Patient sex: M
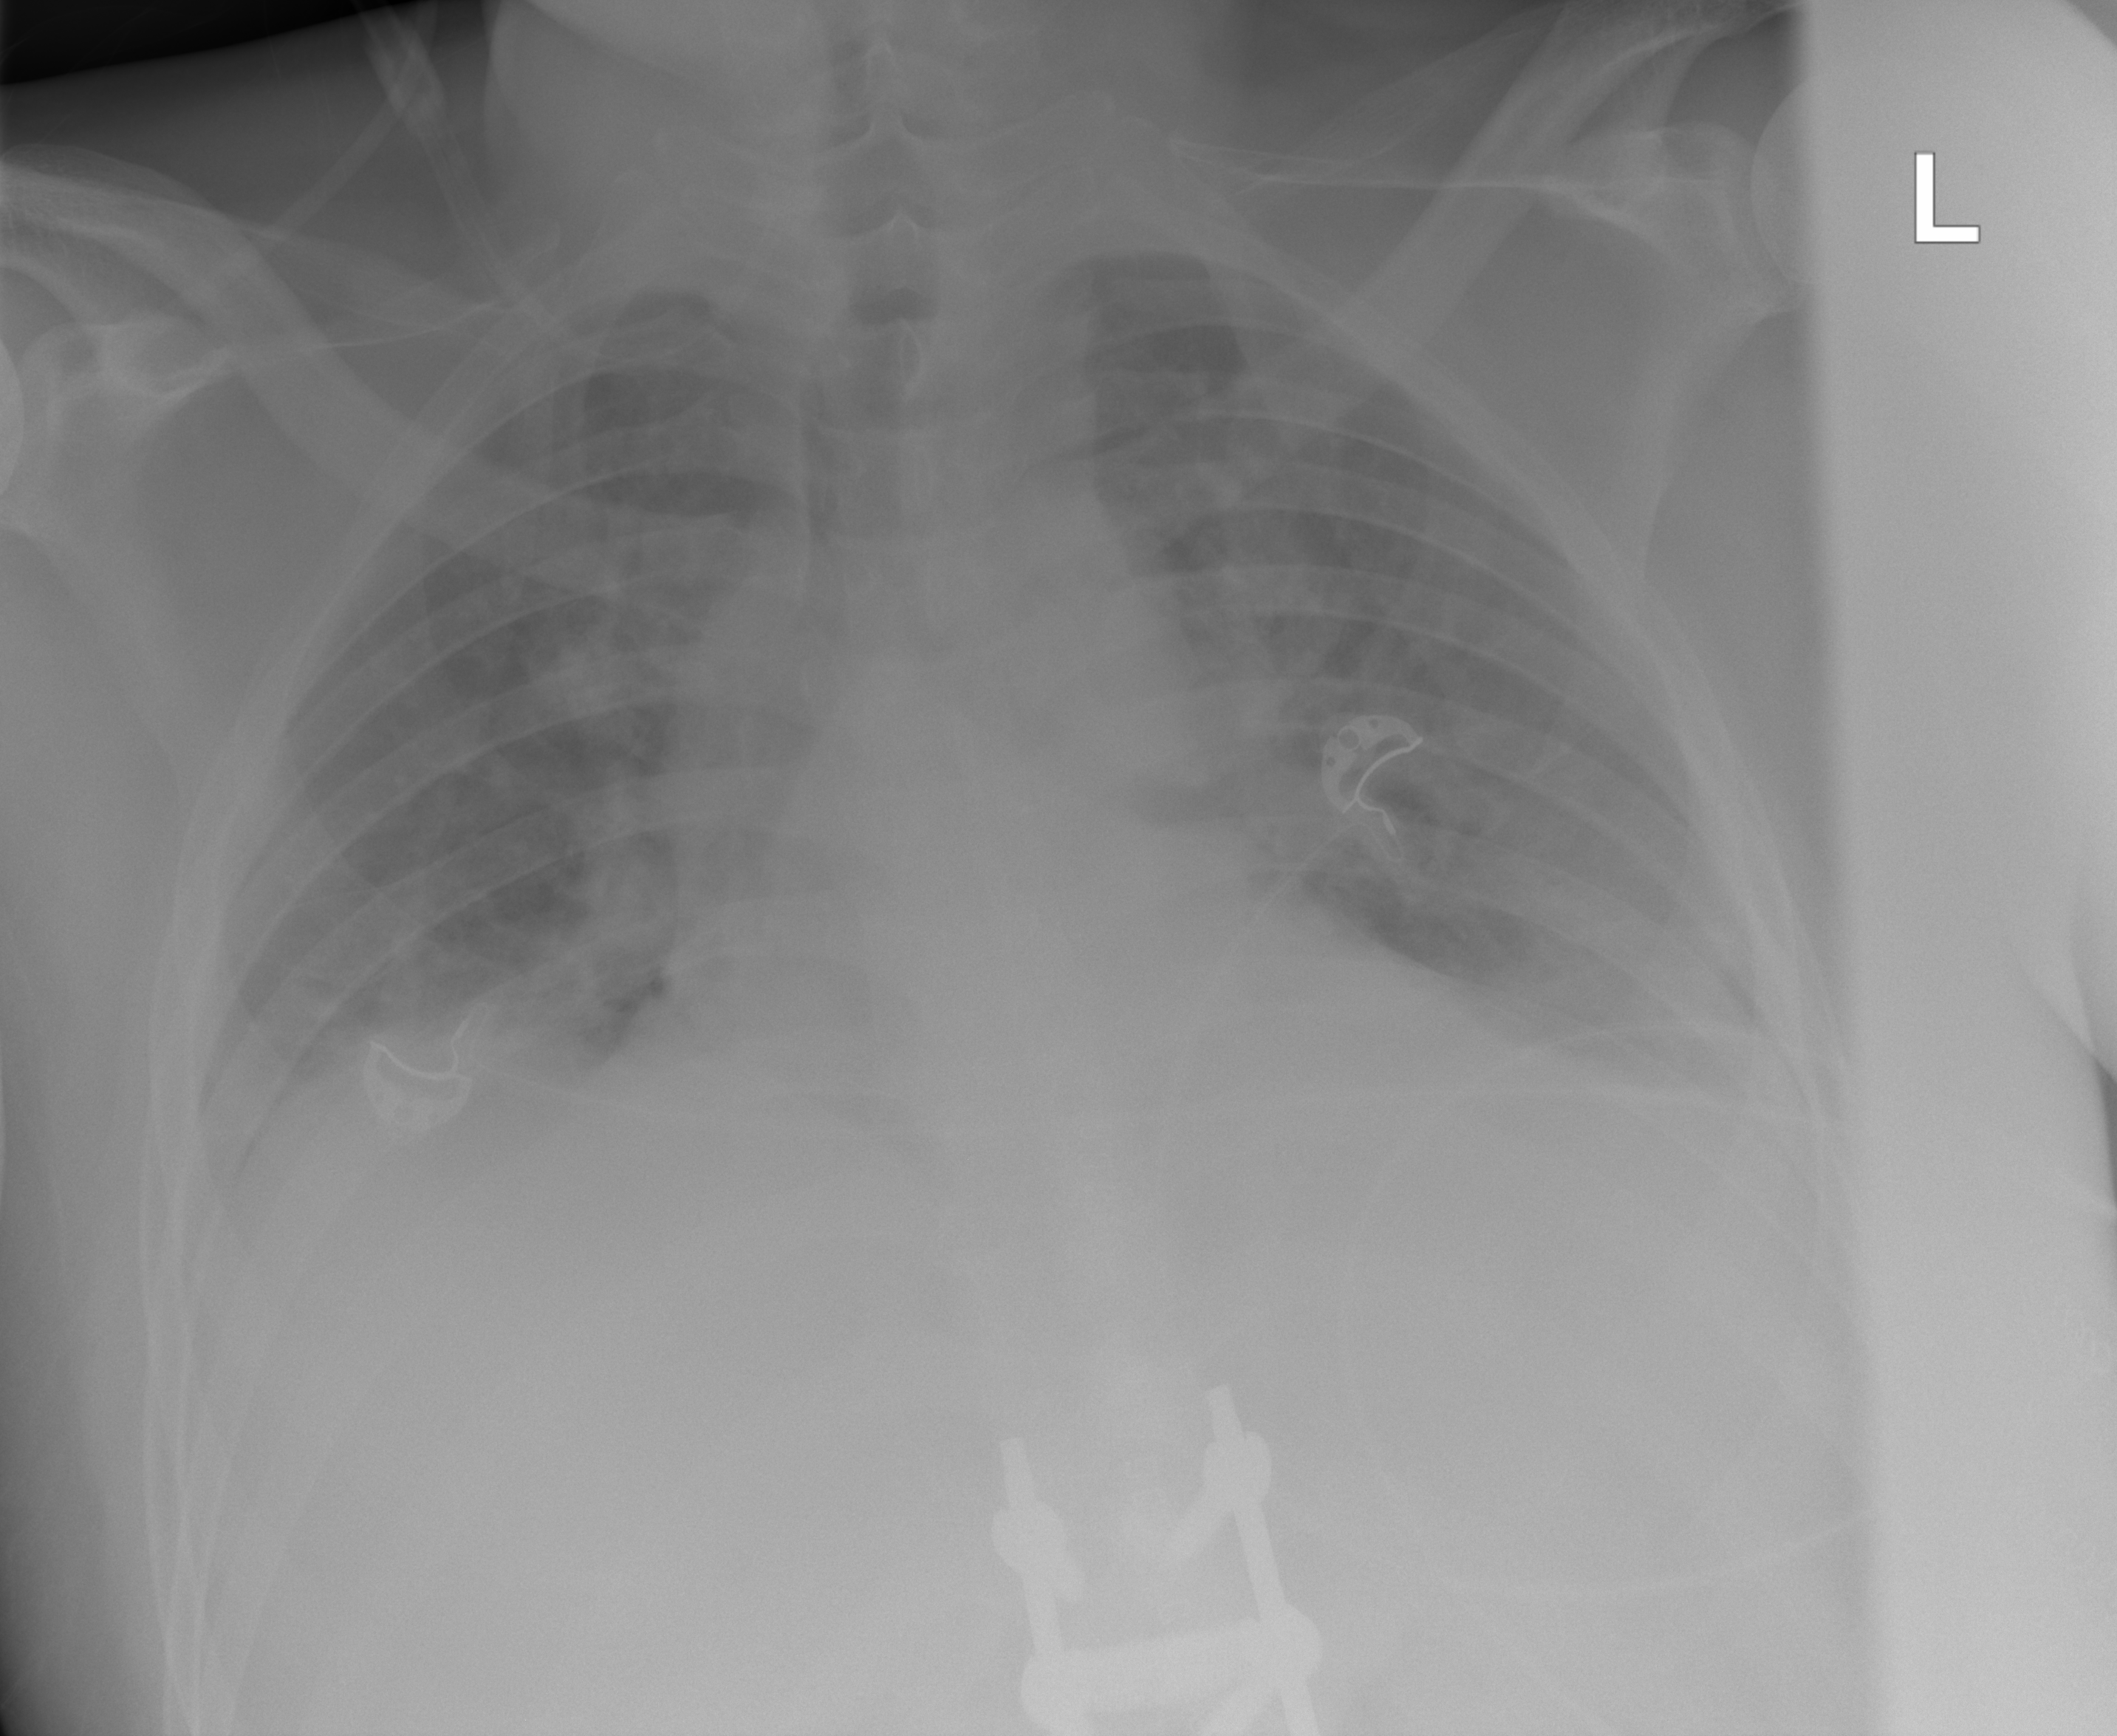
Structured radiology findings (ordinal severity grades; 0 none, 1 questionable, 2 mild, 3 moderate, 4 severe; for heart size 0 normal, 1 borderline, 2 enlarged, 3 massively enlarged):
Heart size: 1
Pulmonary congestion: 0
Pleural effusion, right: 1
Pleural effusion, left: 2
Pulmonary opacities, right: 0
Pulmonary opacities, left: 0
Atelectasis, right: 2
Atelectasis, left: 2